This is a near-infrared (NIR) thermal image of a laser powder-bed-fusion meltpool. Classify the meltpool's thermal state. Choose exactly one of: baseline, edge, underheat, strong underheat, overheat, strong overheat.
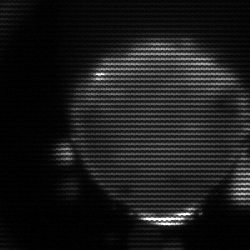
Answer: edge